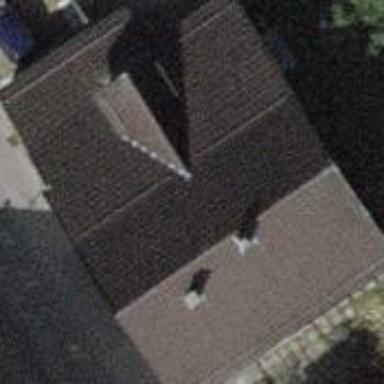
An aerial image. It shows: Simple house.